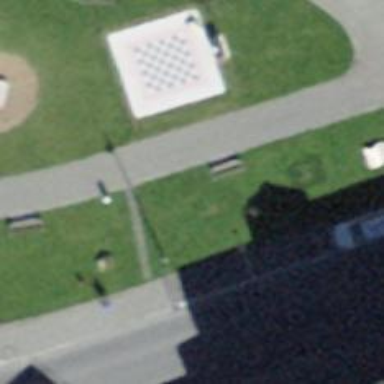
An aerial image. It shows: Bench for seating.